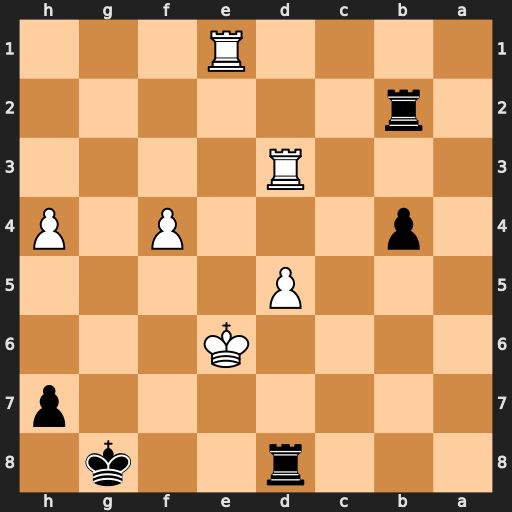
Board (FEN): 3r2k1/7p/4K3/3P4/1p3P1P/3R4/1r6/4R3
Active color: b
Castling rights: -
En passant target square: -
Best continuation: Re8+ Kf6 Rxe1 d6 Re8 Rg3+ Kf8